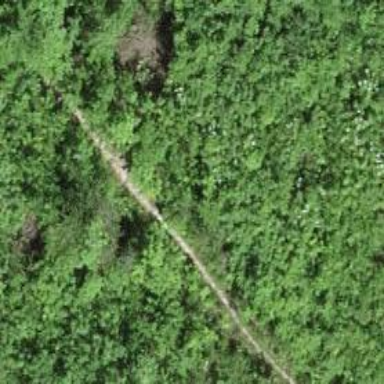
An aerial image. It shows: Dirt path.